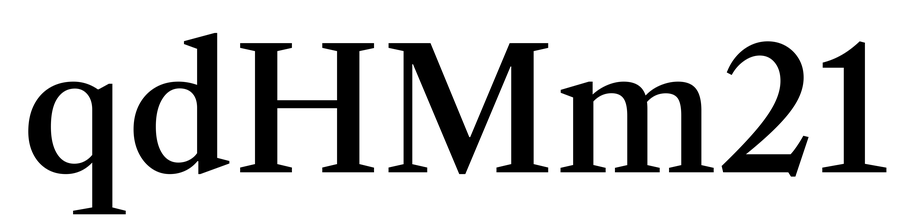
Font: LibreCaslonText_Medium